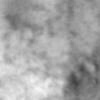
Label: no_change